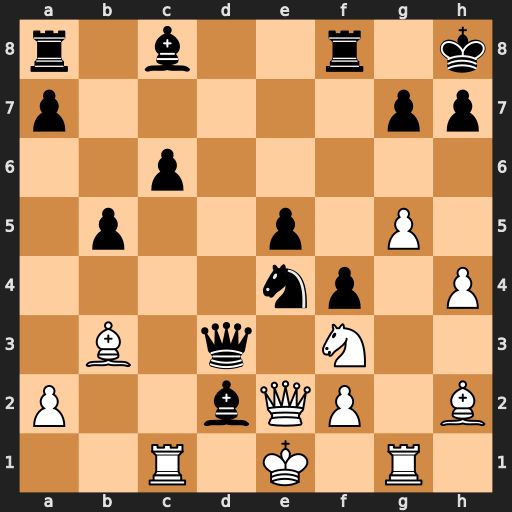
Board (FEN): r1b2r1k/p5pp/2p5/1p2p1P1/4np1P/1B1q1N2/P2bQP1B/2R1K1R1
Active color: w
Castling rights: -
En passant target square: -
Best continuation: Nxd2 Qxd2+ Qxd2 Nxd2 Kxd2